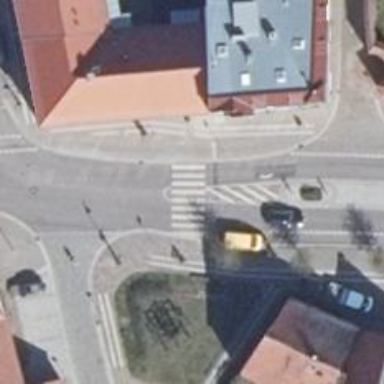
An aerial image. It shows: Zebra crossing with pedestrian island.